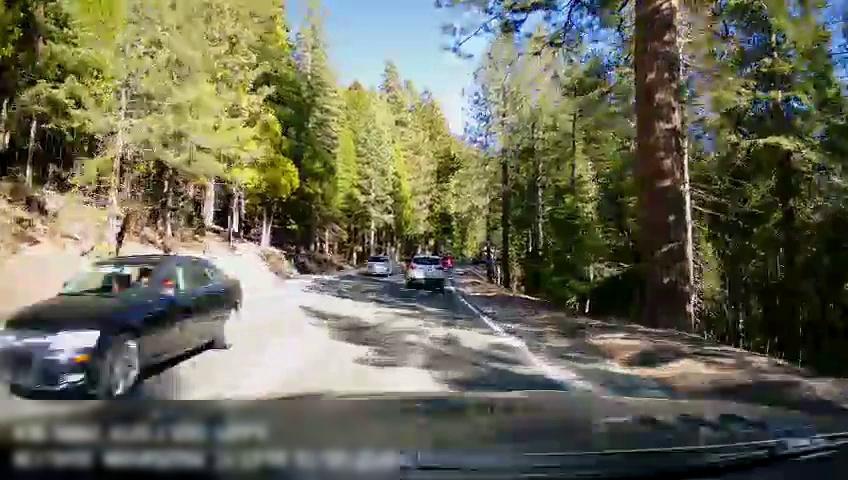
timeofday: Day
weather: Sunny
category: Drivable Space
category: Vehicles | Car
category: Vehicles | SUV
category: Vehicles | SUV
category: Lanes | Current Lane